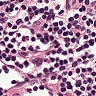
Metastatic tissue present: no